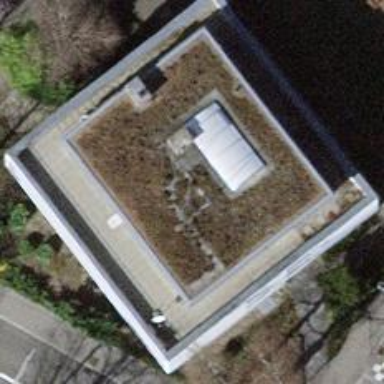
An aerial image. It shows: Building with flat roof.